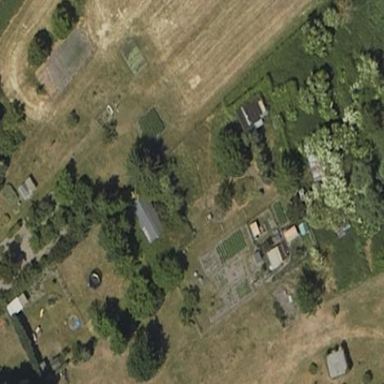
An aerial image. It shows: Area designated for allotments.